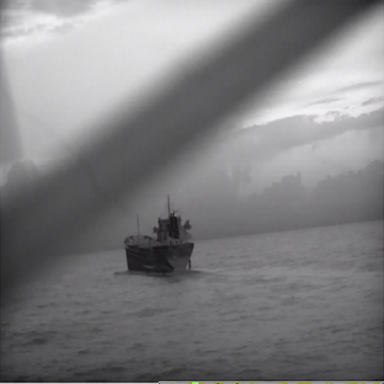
There is a liner in the infrared image.